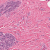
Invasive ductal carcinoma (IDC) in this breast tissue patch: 0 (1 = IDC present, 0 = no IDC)